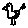
Label: bird